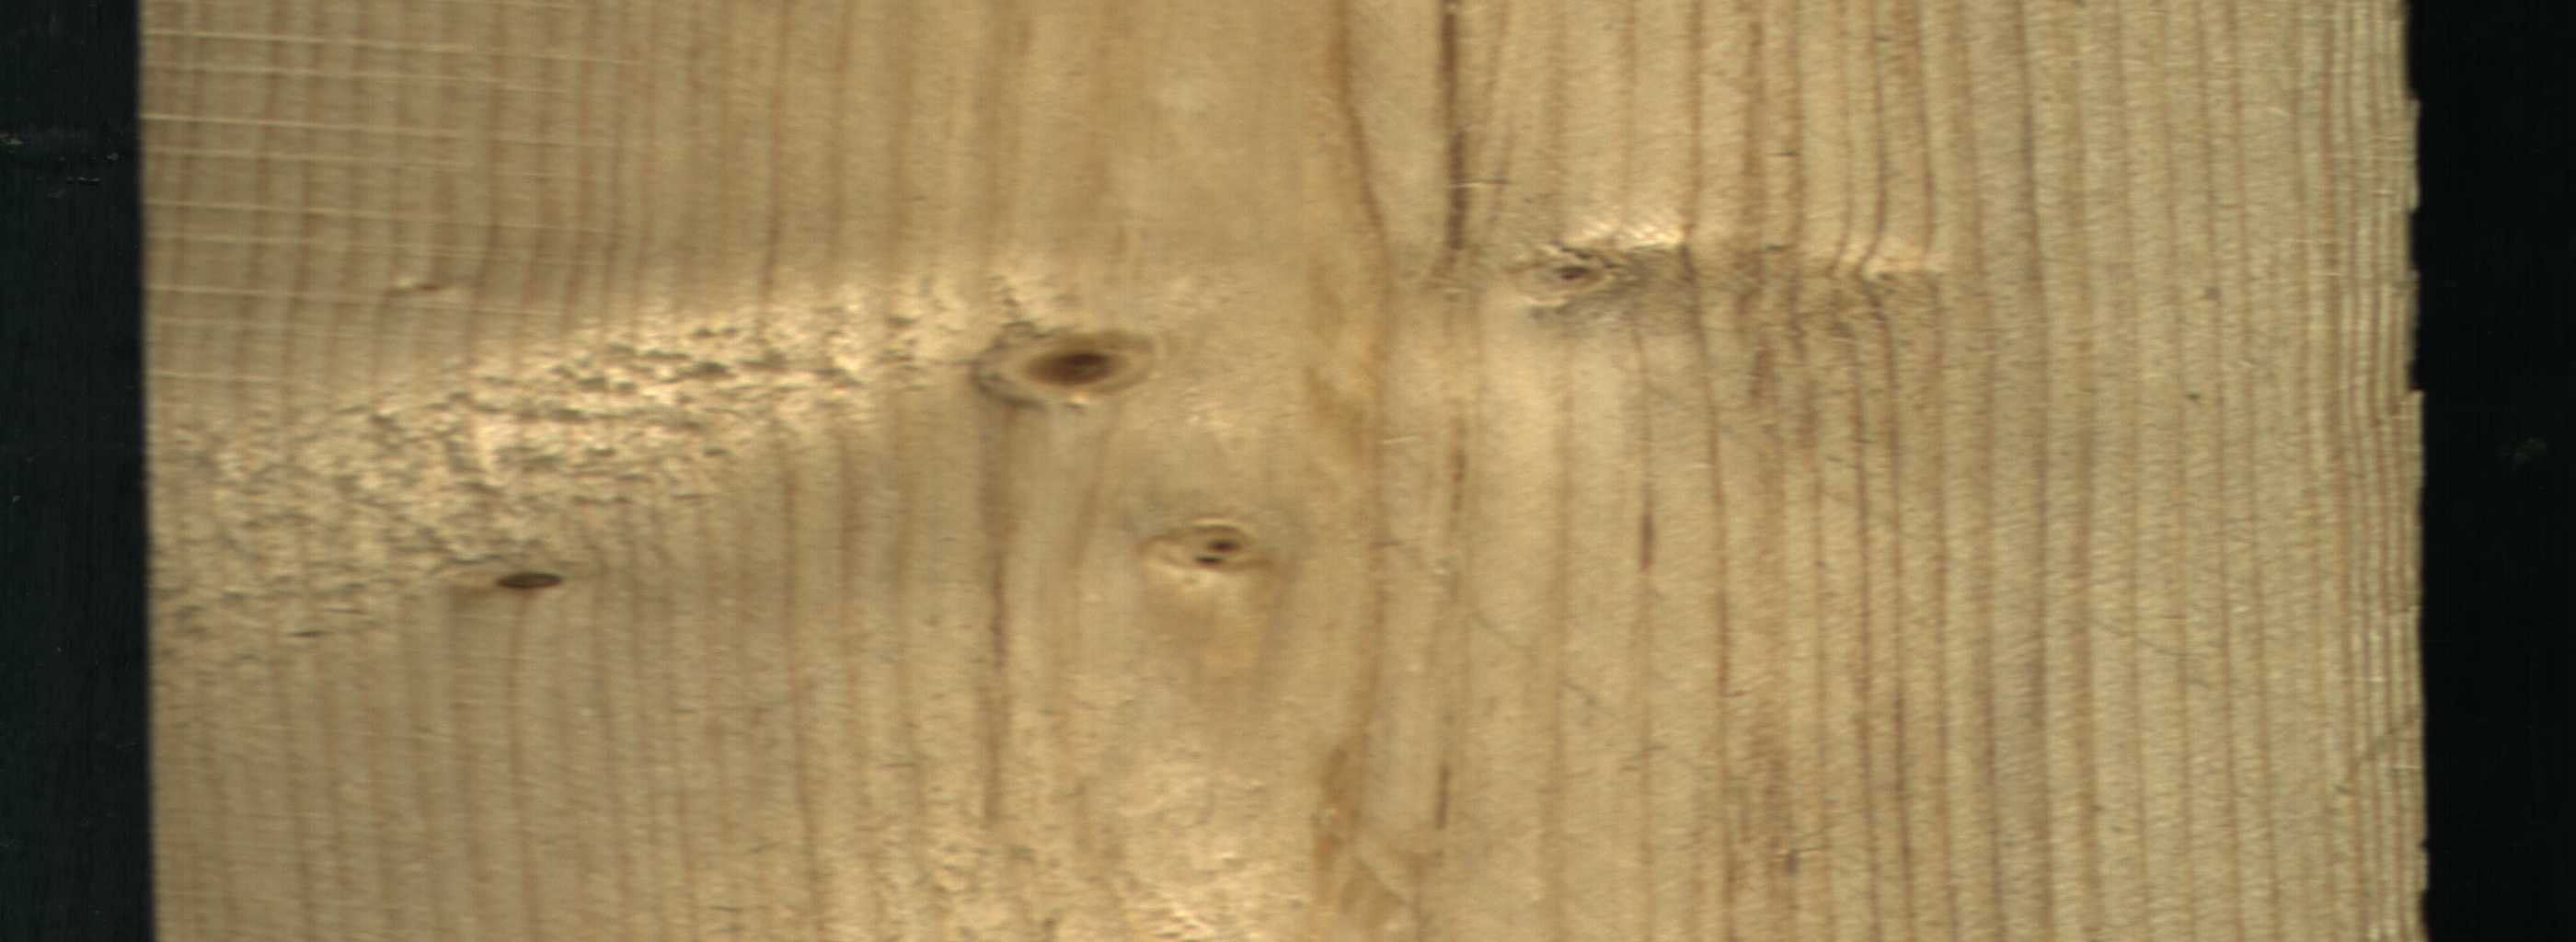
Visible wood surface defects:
Live_Knot
Live_Knot
Live_Knot
Live_Knot